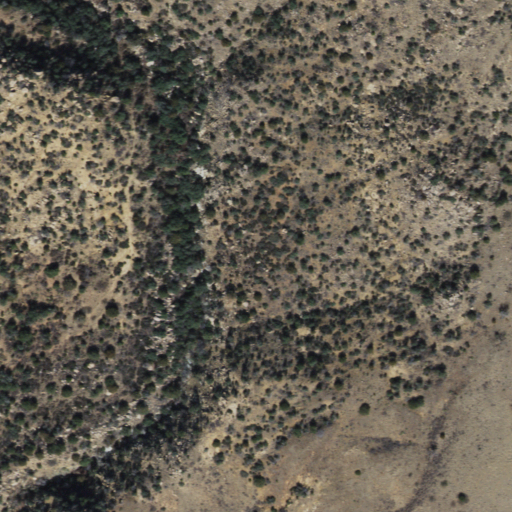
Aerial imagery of valley in Arizona named Bear Canyon containing shrub, evergreen forest, and grassland